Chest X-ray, AP view. Patient: 70 years old, sex F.
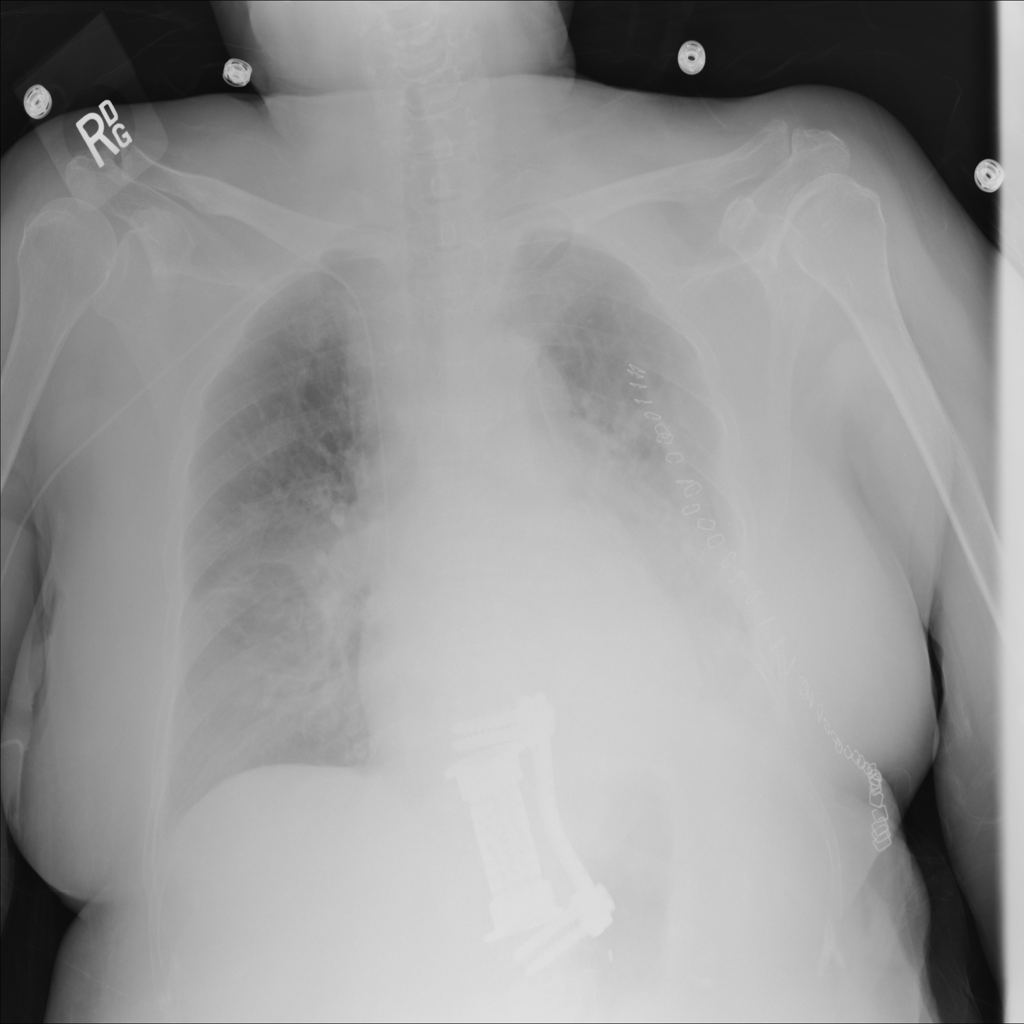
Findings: Pneumothorax